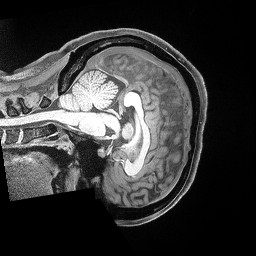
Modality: T1w
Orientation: sagittal
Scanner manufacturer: siemens
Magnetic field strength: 3 T
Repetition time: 2.53 s
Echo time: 0.00169 s